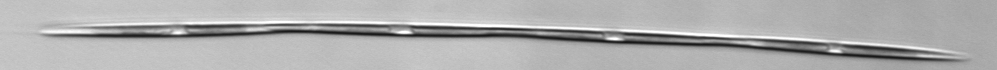
Label: Pseudo-nitzschia